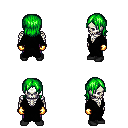
a pixel art fantasy rpg character, male body template, skeleton, black robe, magenta pants, green long bangs hairstyle, gold gloves, black shoes, four views (front, back, left, right), 2x2 character sprite sheet, small pixel art, hard edges, no anti-aliasing